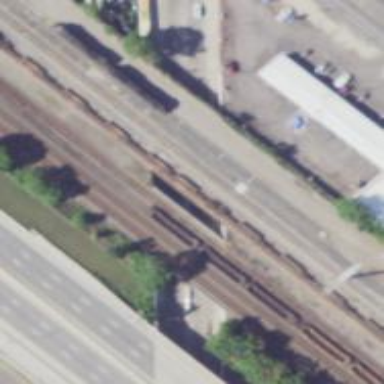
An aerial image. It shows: Railway bridge over siding railway service.